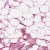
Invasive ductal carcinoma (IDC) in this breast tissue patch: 0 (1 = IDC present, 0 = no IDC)